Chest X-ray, PA view. Patient: 38 years old, sex M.
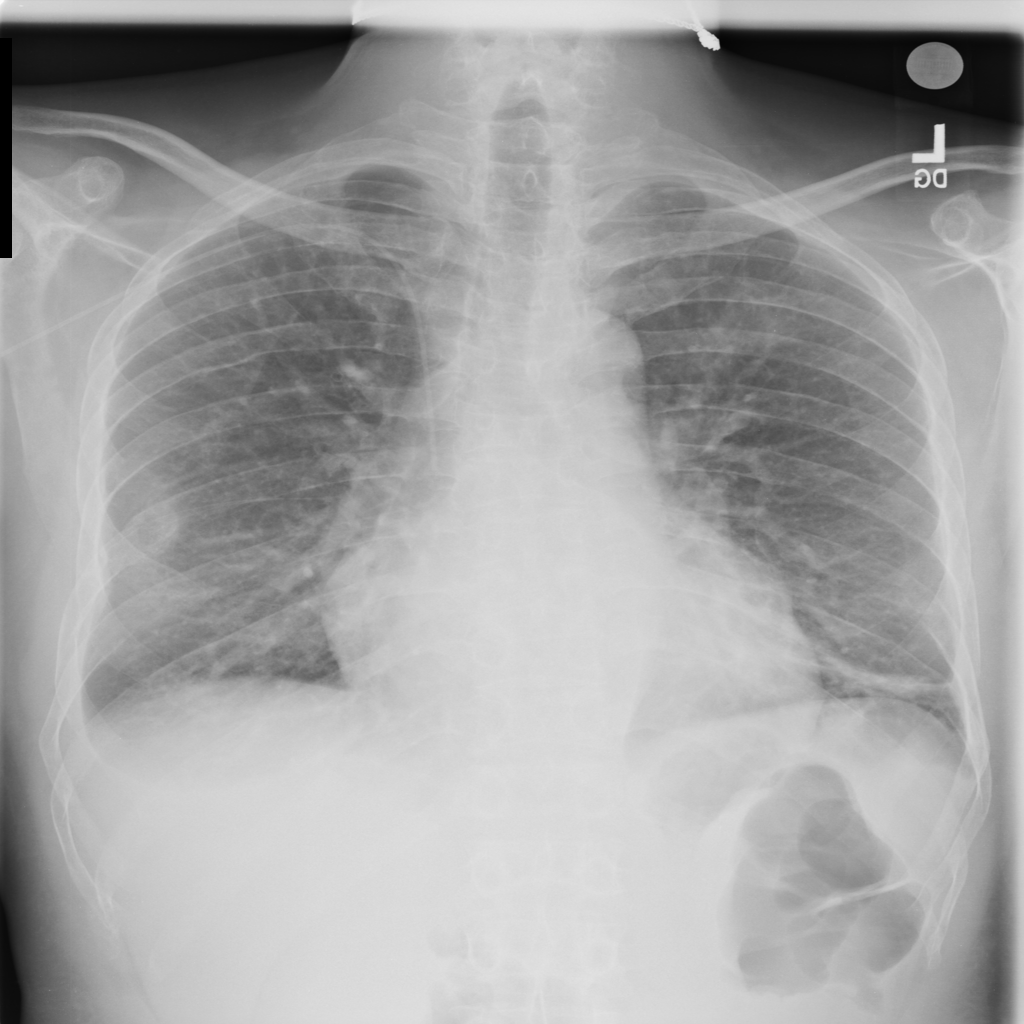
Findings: Atelectasis